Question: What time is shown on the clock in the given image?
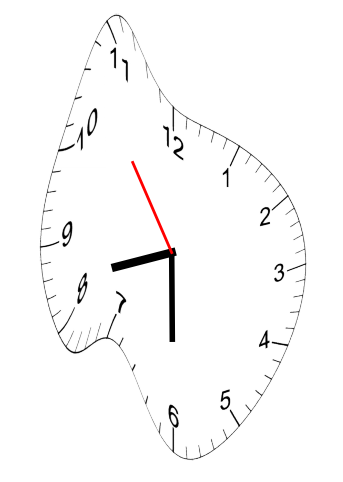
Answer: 08:29:54